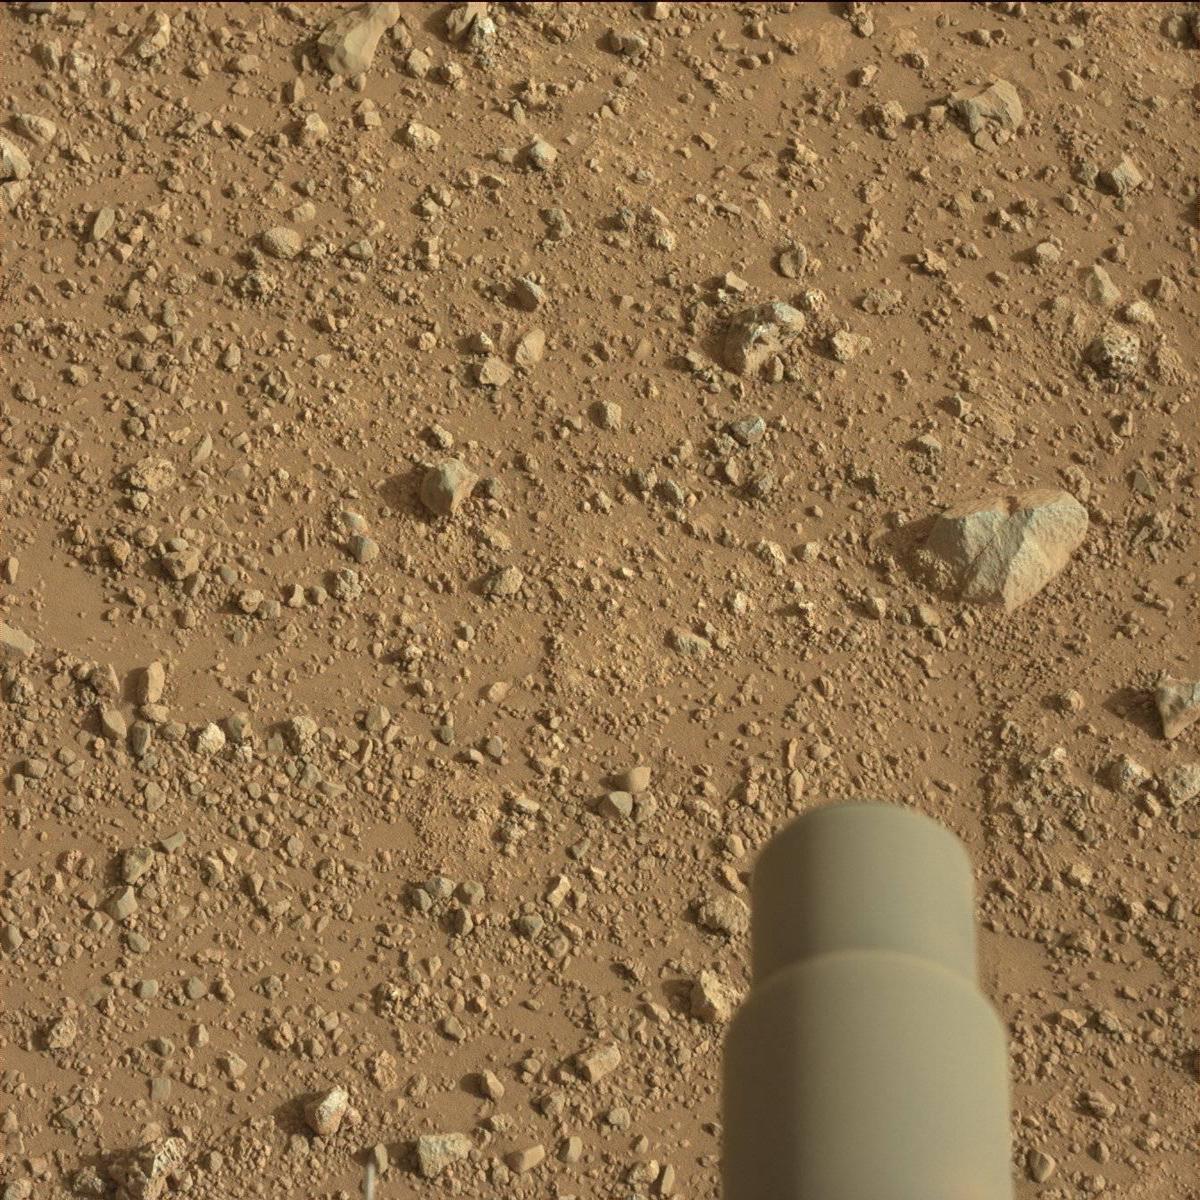
Terrain classes present: Bedrock, Rock, Rover, Sand / Soil